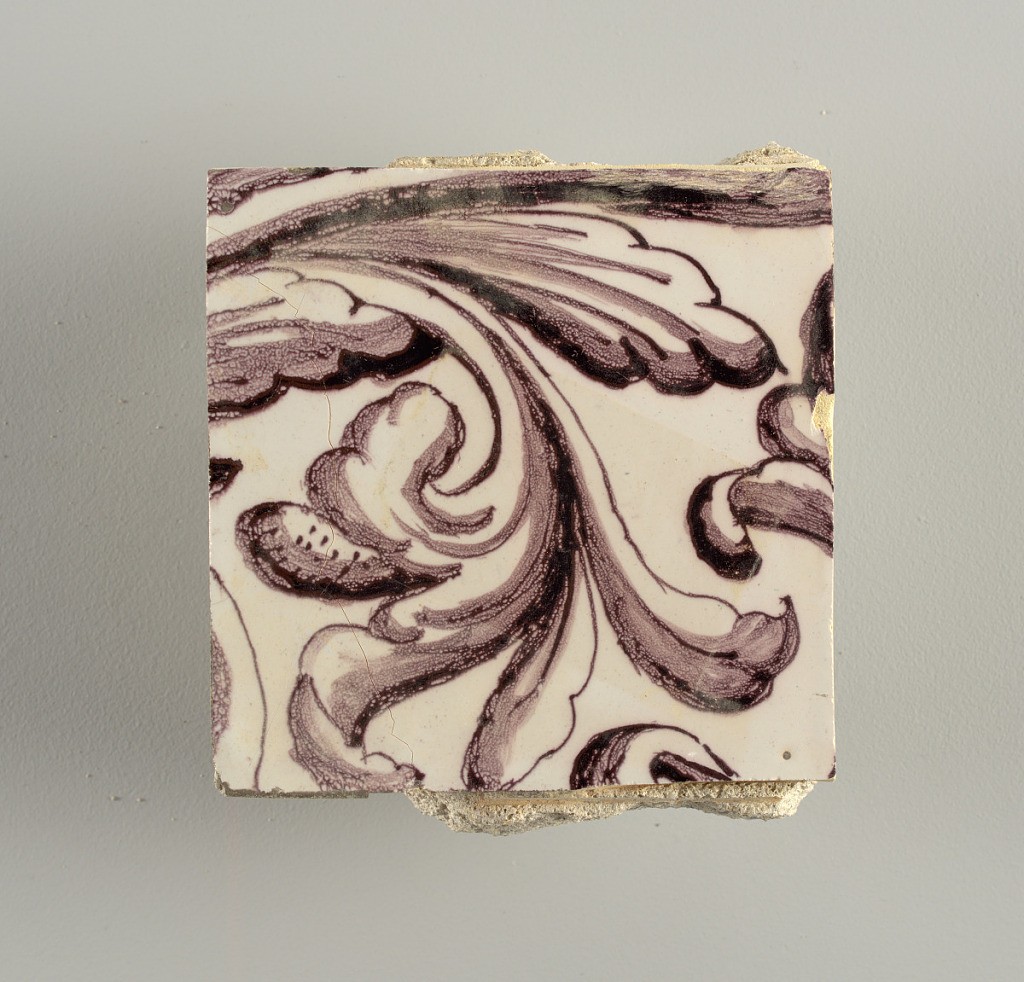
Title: Tile wall facing
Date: ca. 1725
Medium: Tin-glazed earthenware, underglaze
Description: Horizontal rectangle.  Thirty tiles wide and twenty-three tiles high with opening for fireplace eleven tiles wide and ten high.  Foliage arabesques disposed about three vertical axes from which are emphazised by urns at center and right, and at left by the figure of a standing woman carrying an infant on her arm and accompanied by two children.